Question: The ModalWindow does not work properly in Opera. Window content is not displayed but the browser's error page is displayed The browser says "Internal communication error: Check that the address is spelled correctly, or try searching for the site." an a text "<URL>" is in the search bar of the error page.
Is there any solution available? I am using wicket 1.3.6.
Thanks and regards.
Edit: This is a screenshot from wicket example of the modal window error in opera 11. "Show modal dialog with a page" gave this error, but for "Show modal dialog with a panel" it's working:

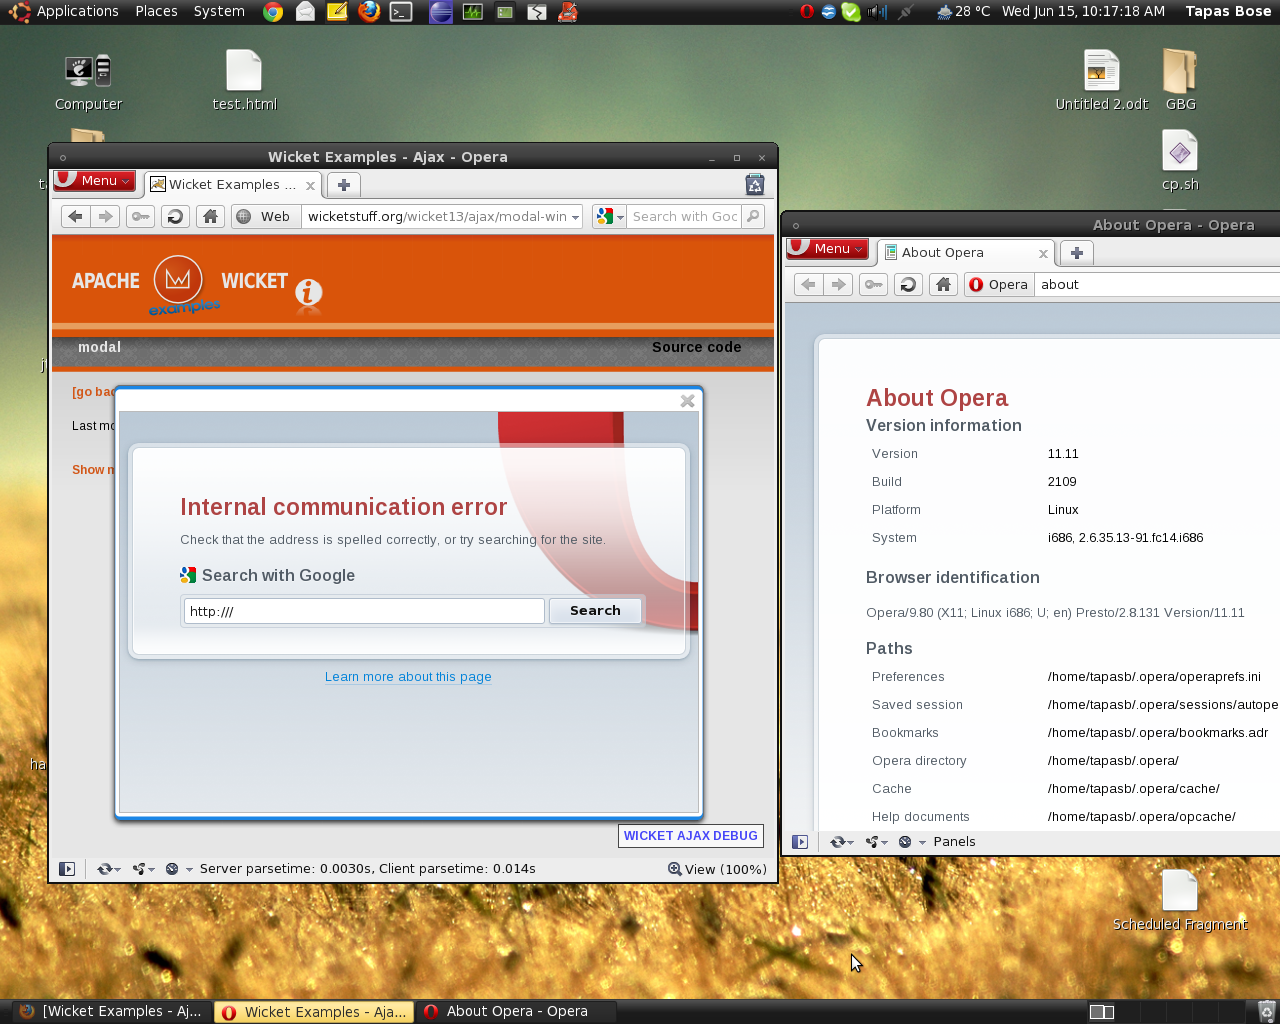
Answer: Look at <URL> and see it work in Opera. After that, look at the source code for the example and discover where you're doing something different.
It appears there really is an issue in doing the "modal window with a page" in Opera, as I've now seen the same thing. I wasn't on a machine with Opera yesterday but this morning I tried the example cited above and clicking on "Show modal dialog with a page" does indeed give the issue.
Using Wicket Ajax Debug, I'm seeing a message "INFO: ReferenceError: Security error: attempted to read protected variable" after receiving the Ajax response.
Searching the web for this message suggests it is tied in with the Opera security model dealing with cross-frame scripting. I see nothing specifically about Wicket, but there may be hints there.
The "Show modal dialog with panel" doesn't have this problem, so looking at that source may lead to a reasonable workaround.
I can't spend much time on it immediately, but I'll continue looking, and let you know if I see the cause.
This appears to be a known issue in Wicket 1.4, with a <URL>. As we see in this discussion, it actually appeared earlier, but it may only be fixed in 1.5. The bug report may indicate a way to patch though.